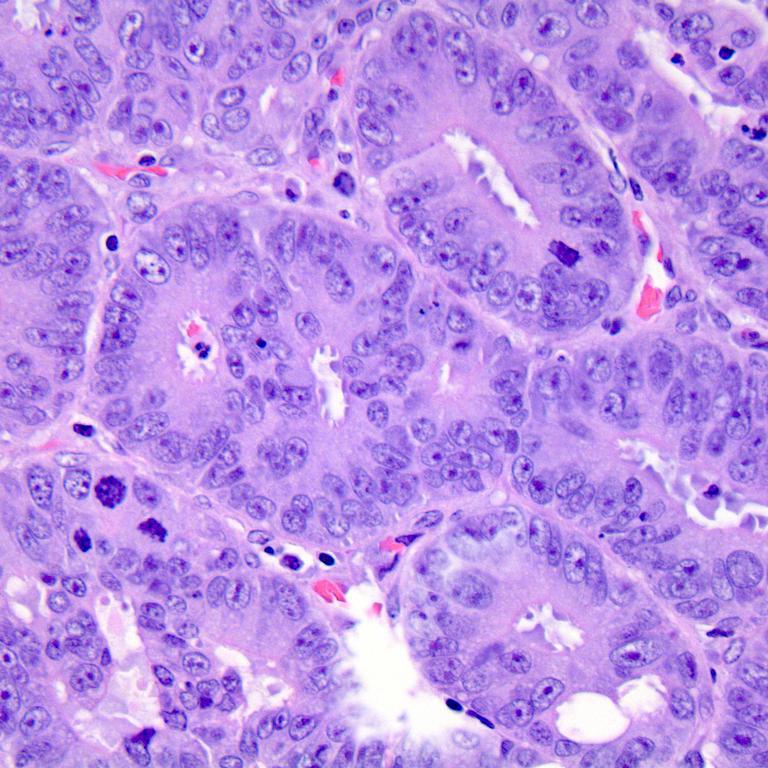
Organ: colon
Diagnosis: adenocarcinomas